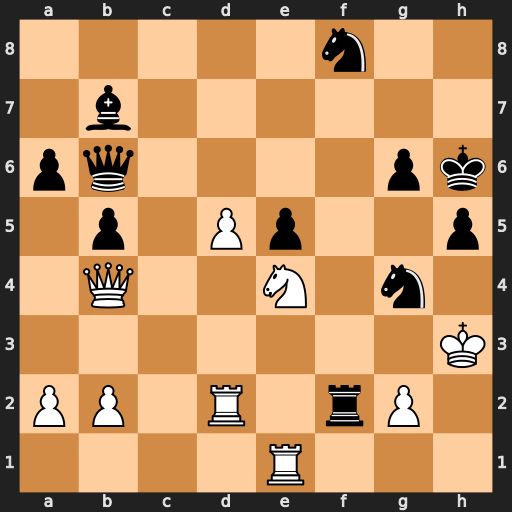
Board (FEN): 5n2/1b6/pq4pk/1p1Pp2p/1Q2N1n1/7K/PP1R1rP1/4R3
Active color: w
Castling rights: -
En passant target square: -
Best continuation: Nxf2 Nxf2+ Kg3 Nd7 Rxf2